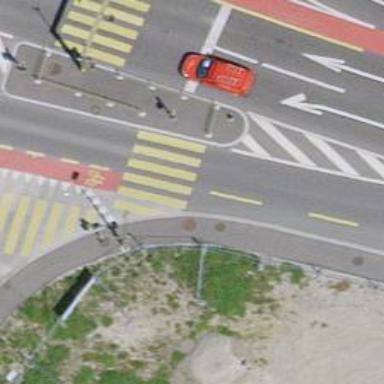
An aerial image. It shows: Crossing with traffic signals and zebra markings.